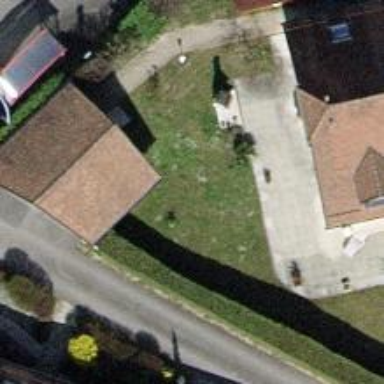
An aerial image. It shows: Carport building.